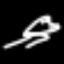
Label: frog